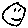
Label: smiley face